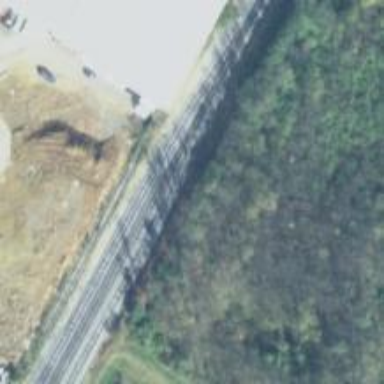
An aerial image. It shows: Railway siding with rails.